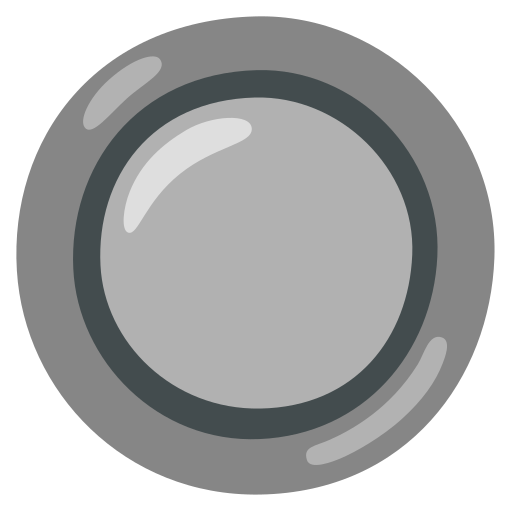
Emoji: 🔘